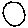
Label: circle